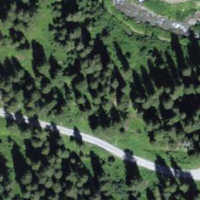
EUNIS habitat code: 43
Species observed at this site:
Nucifraga caryocatactes